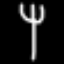
Label: fork